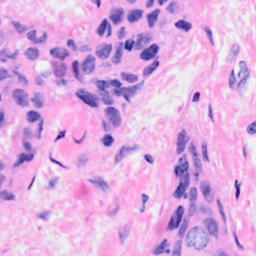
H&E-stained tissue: Breast